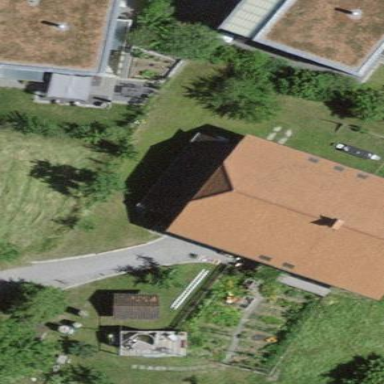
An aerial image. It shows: Farm building.